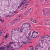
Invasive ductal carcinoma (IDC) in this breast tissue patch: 0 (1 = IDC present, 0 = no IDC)